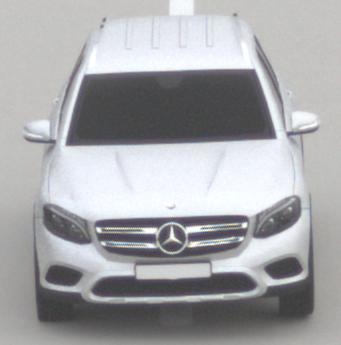
Make: Mercedes-Benz
Model: GLC 250
Detailed model: GLC (253)
Model produced from: 2015/09
Model produced until: 2018/05
Doors: 5
Color: white
Road condition: dry road
Daytime: morning or afternoon
Contrast: low contrast